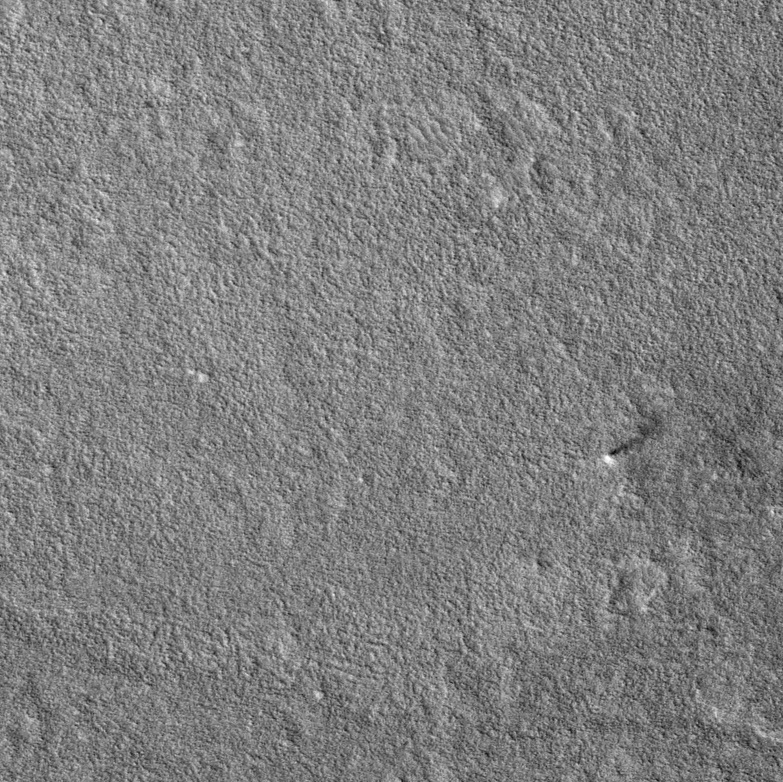
Label: dustdevil